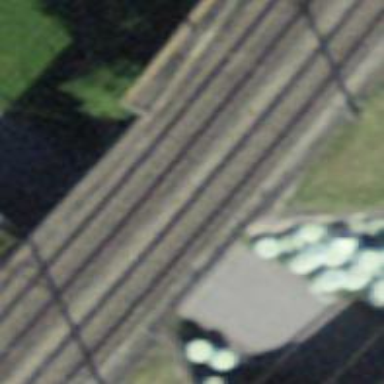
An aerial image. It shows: Bridge with electrified railway tracks featuring contact line.